Interaction volume radius: 10 \u00c5
Interaction volume height: 15 \u00c5
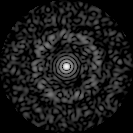
Disorder parameter: 0.8345